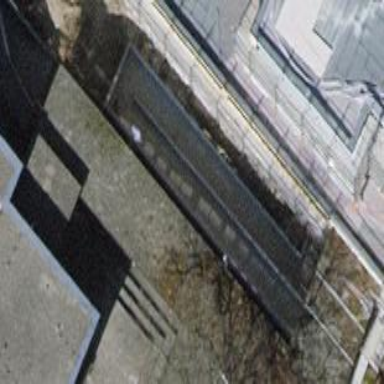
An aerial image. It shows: View of roof of building.